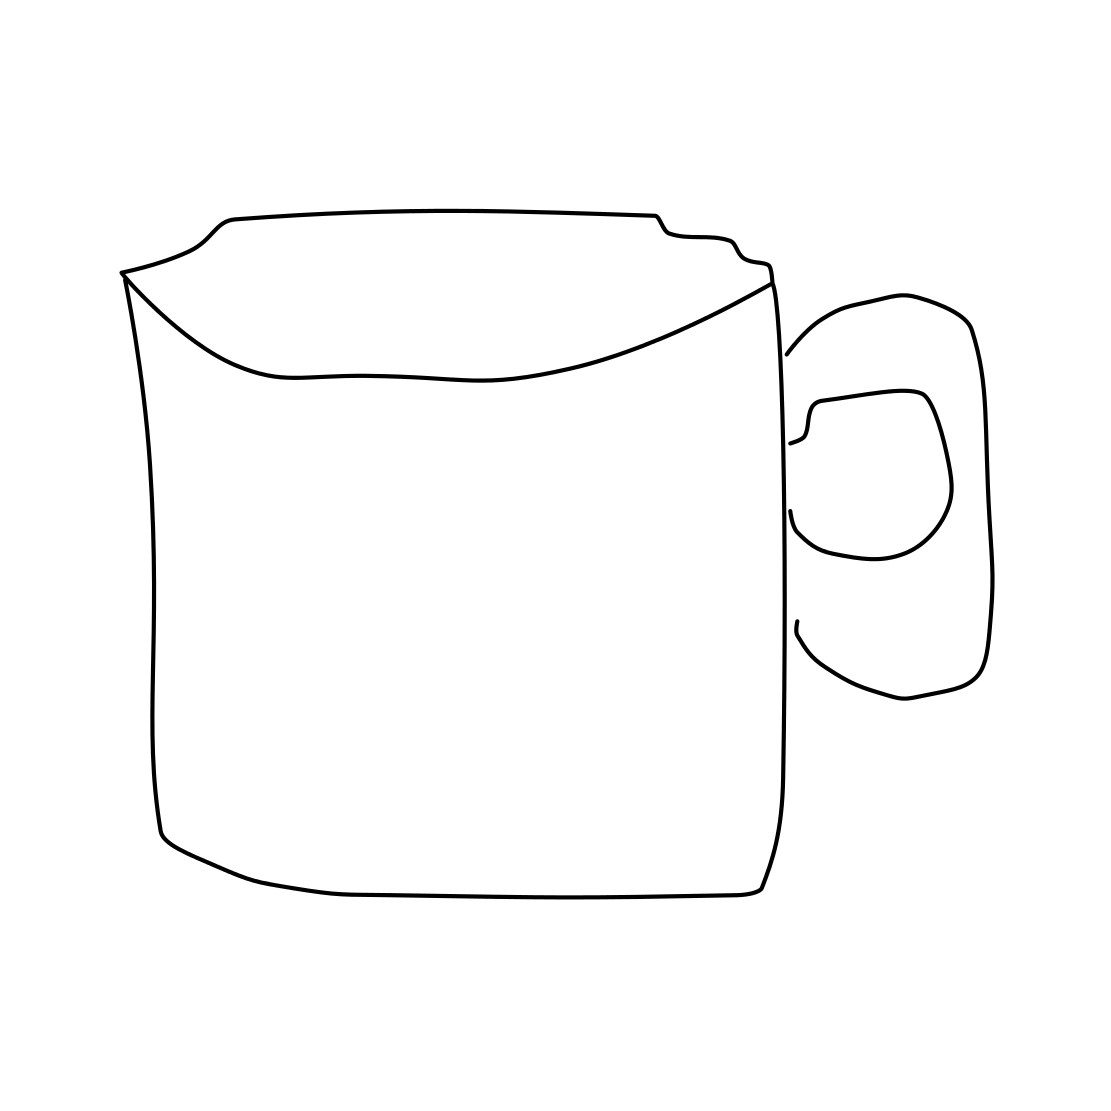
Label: cup